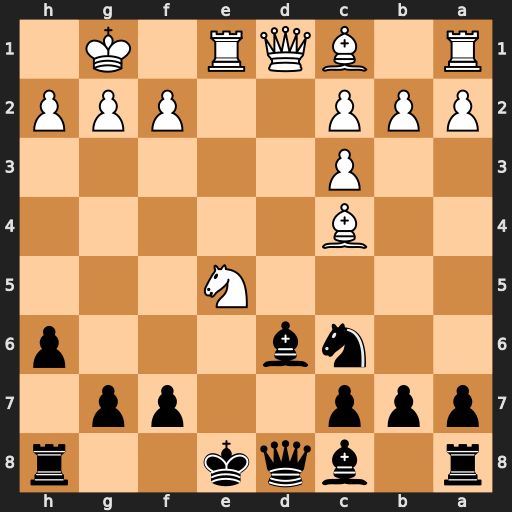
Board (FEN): r1bqk2r/ppp2pp1/2nb3p/4N3/2B5/2P5/PPP2PPP/R1BQR1K1
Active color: b
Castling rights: kq
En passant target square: -
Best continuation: Bxe5 Bf4 Qxd1 Raxd1 f6